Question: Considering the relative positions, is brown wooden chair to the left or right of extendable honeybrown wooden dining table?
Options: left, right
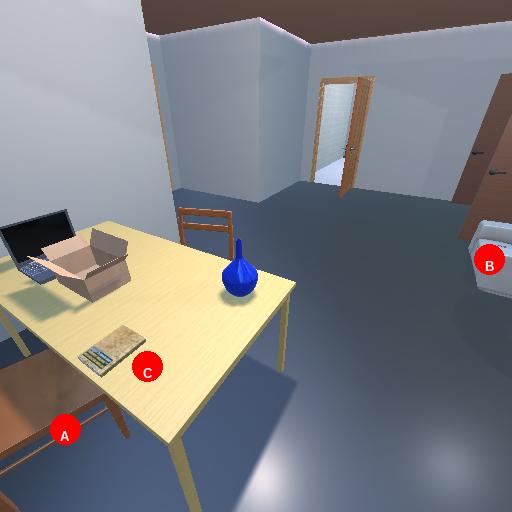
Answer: left